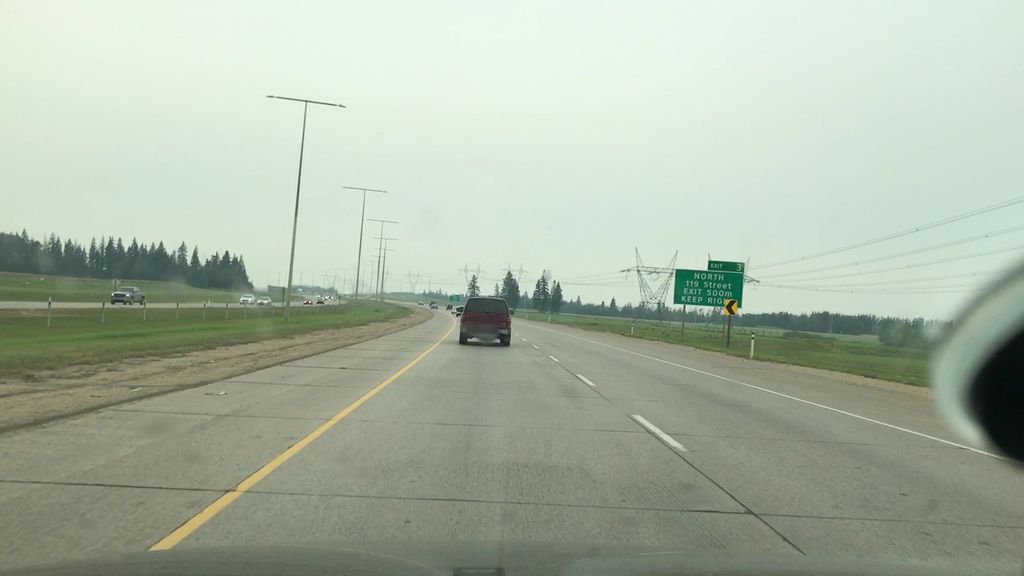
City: edmonton